Question: I am trying to create a custom button which extends JButton. It takes in the text and the desired width and height of the button. The constructor scales the image button based on the input width and height. However, something is going wrong as you can see in the attached image.

Here is my class:
'''
class GameButton extends JButton {
public GameButton(String text, int width, int height) {
BufferedImage image = null;
try {
image = ImageIO.read(new File("Images/Other/buttonImage.png"));
} catch (IOException e) {
// TODO Auto-generated catch block
e.printStackTrace();
}
// Create new (blank) image of required (scaled) size
BufferedImage scaledImage = new BufferedImage(width, height,
BufferedImage.TYPE_INT_ARGB);
// Paint scaled version of image to new image
Graphics2D graphics2D = scaledImage.createGraphics();
graphics2D.setRenderingHint(RenderingHints.KEY_INTERPOLATION,
RenderingHints.VALUE_INTERPOLATION_BILINEAR);
graphics2D.drawImage(image, 0, 0, width, height, null);
// clean up
graphics2D.dispose();
ImageIcon icon = new ImageIcon(scaledImage);
setIcon(icon);
setMargin(new Insets(0, 0, 0, 0));
setIconTextGap(0);
setBorderPainted(false);
setOpaque(false);
setBorder(null);
setText(text);
setSize(width, height);
}
}
'''
The original button image is still drawing and it looks as though the image may not be scaled correctly.
Any ideas?
Thanks!
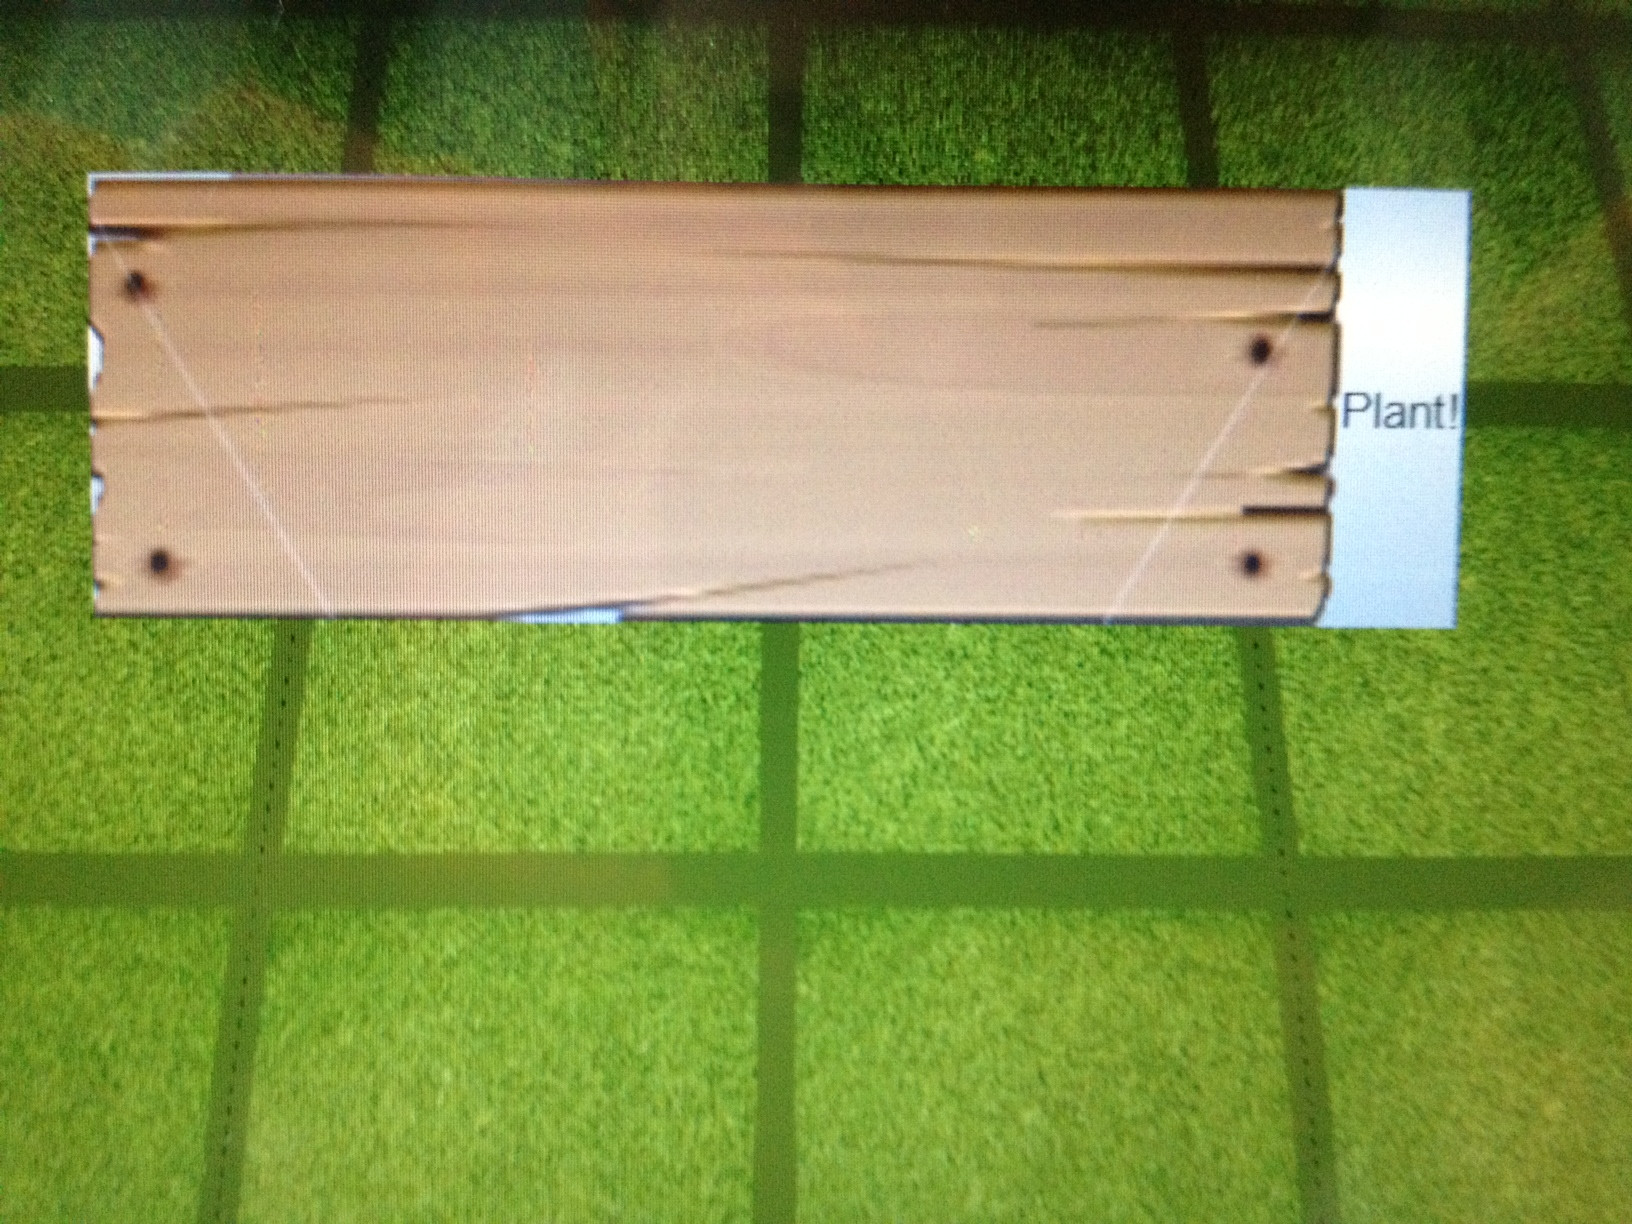
Answer: set HorizontalTextPosition for Button
'''
jButton1.setHorizontalTextPosition(javax.swing.SwingConstants.CENTER);
'''